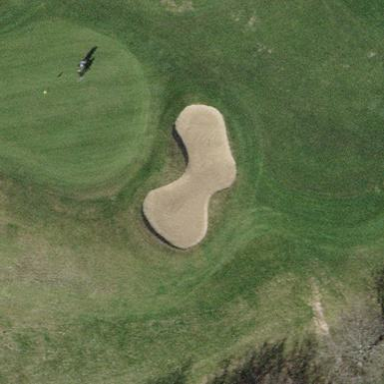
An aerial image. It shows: Golf bunker filled with natural sand.